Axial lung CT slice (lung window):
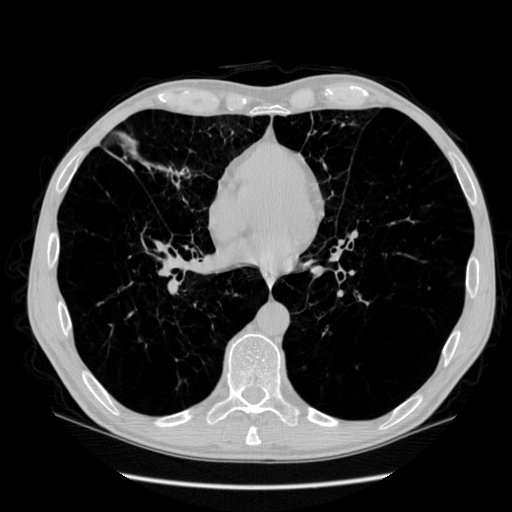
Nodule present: no